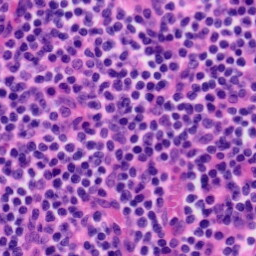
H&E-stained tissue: Tonsil